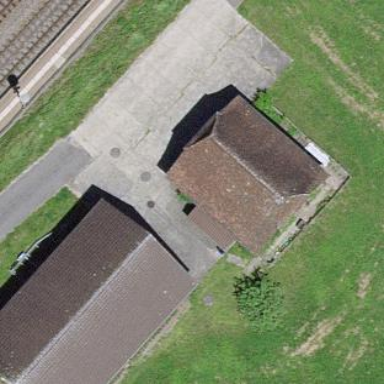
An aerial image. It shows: Garage building.